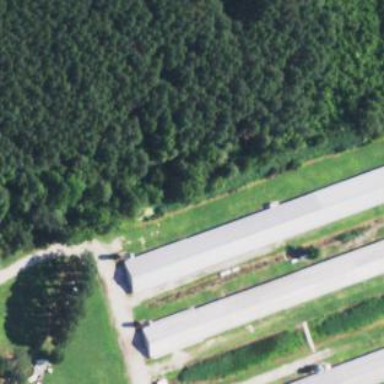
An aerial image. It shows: Farm auxiliary building.